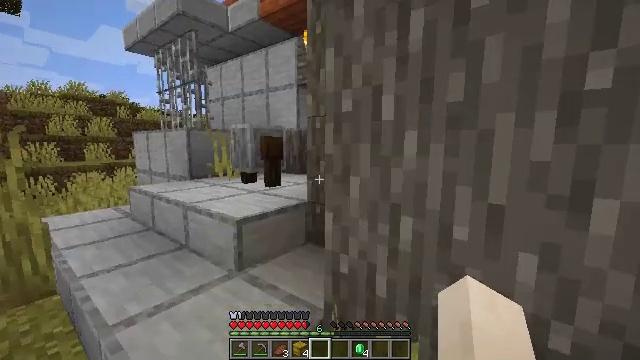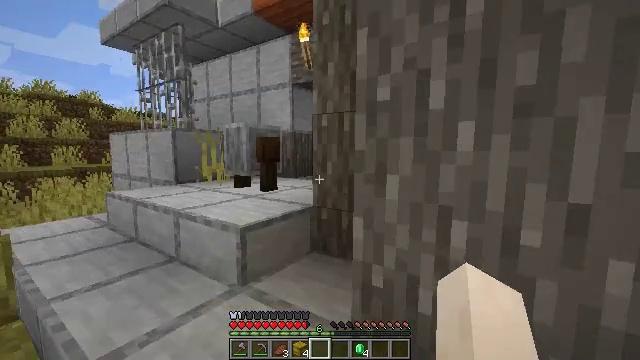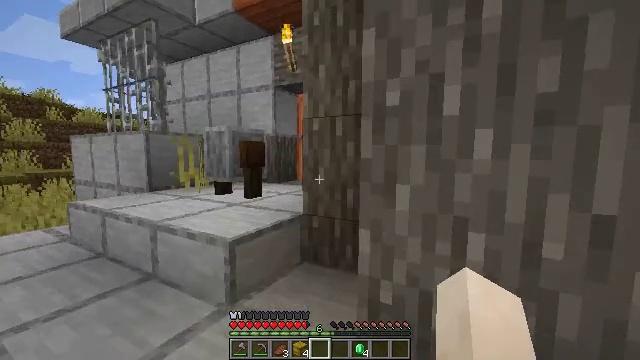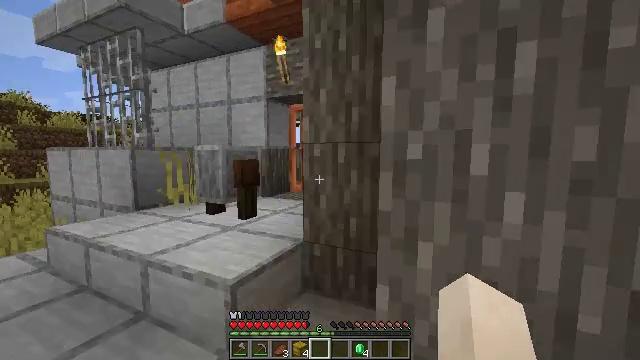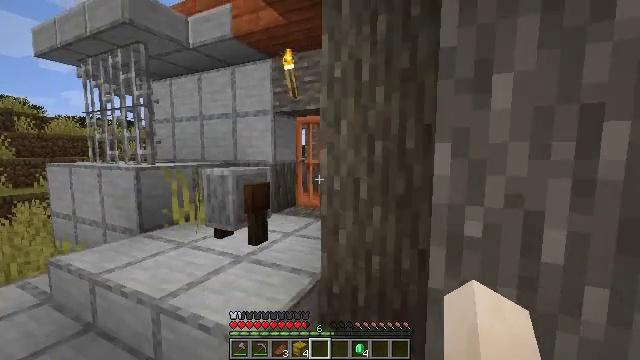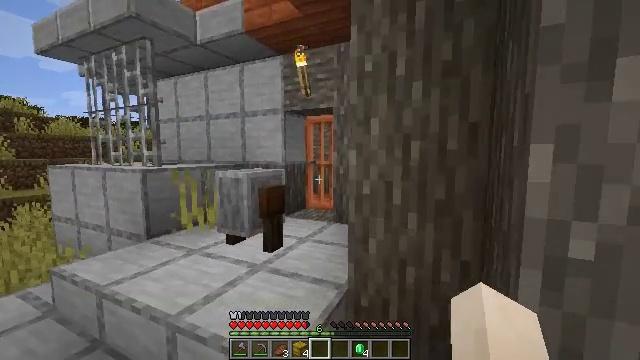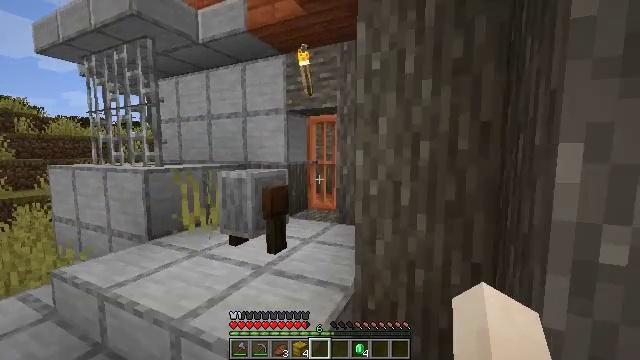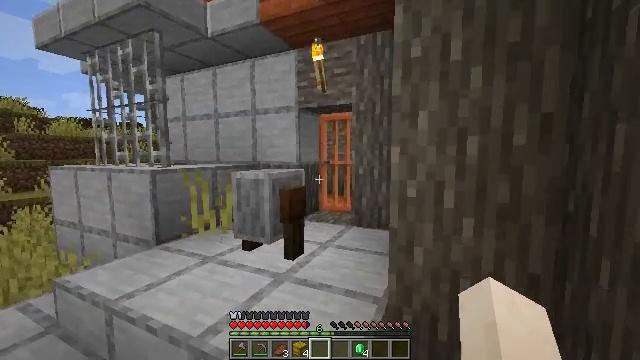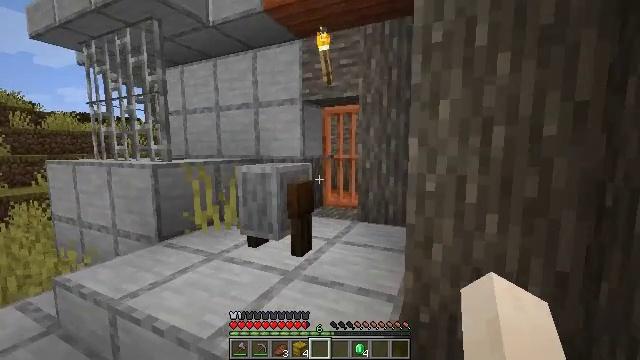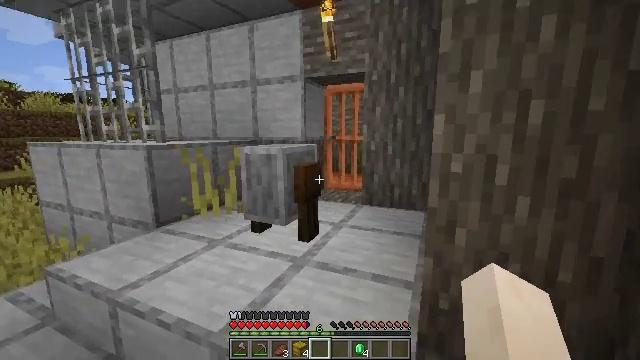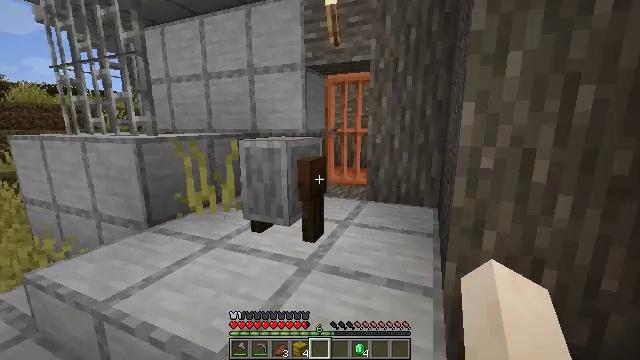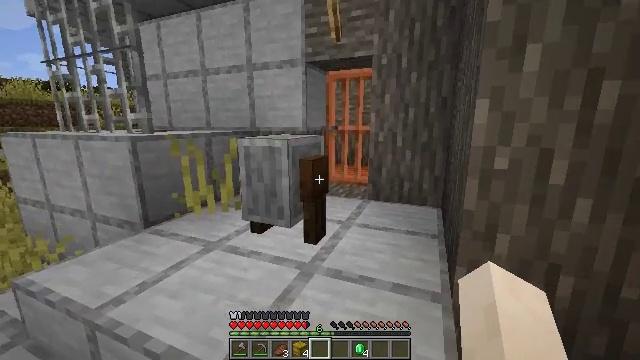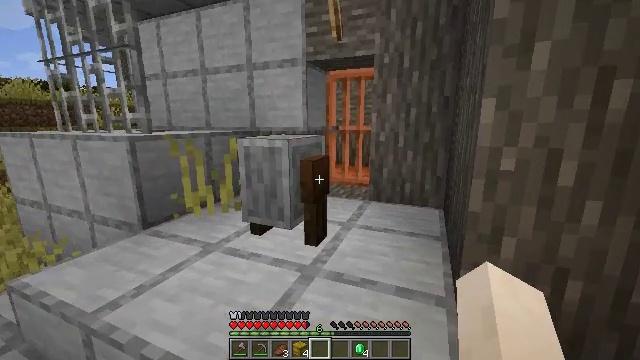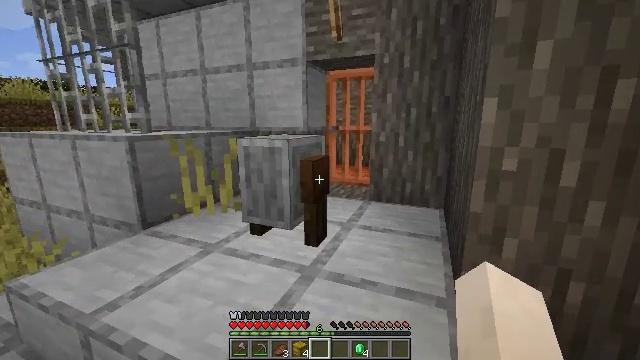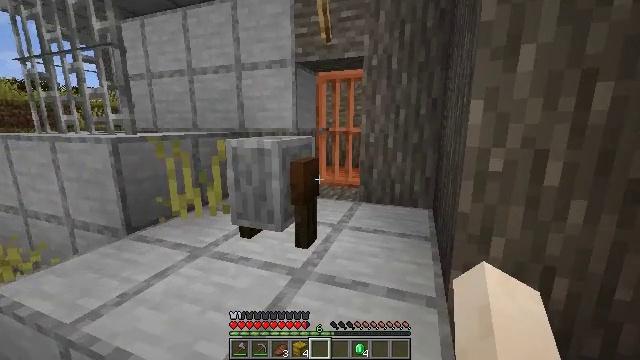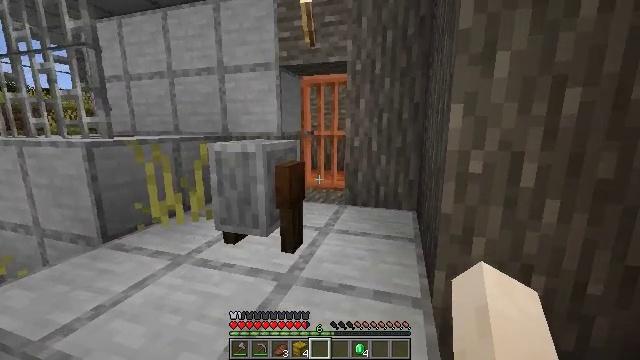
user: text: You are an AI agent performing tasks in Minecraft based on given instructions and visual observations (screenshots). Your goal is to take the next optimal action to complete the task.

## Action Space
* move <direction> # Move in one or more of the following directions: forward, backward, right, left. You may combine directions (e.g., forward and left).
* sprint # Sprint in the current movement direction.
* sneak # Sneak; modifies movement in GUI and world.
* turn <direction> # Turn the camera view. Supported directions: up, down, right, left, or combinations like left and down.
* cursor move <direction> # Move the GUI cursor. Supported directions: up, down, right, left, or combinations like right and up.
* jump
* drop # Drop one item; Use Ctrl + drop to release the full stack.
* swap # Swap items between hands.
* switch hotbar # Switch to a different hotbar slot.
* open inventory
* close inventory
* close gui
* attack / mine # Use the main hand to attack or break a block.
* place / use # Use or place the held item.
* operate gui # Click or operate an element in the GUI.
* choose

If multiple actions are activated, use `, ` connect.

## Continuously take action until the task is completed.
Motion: motion action
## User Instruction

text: Break the grindstone to collect it.
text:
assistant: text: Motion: move forward and move left, turn right and up
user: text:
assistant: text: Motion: move forward and move left, turn right
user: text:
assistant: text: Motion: move forward and move left, turn right
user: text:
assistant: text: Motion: move forward and move left
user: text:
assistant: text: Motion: move forward and move left
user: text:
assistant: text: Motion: move forward and move left
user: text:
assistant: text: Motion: move forward and move left
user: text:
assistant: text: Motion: move forward and move left, turn down
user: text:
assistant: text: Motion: move forward, turn right and down
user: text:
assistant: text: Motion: turn down
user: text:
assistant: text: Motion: no_op
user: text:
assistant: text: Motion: no_op
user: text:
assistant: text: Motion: no_op
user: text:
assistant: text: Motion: turn right
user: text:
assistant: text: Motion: turn right
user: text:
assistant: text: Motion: no_op
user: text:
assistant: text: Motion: move forward
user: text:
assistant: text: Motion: move forward
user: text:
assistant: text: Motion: move forward, turn left and down
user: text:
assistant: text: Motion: move forward, turn left and down
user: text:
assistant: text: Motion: move forward, turn left and down
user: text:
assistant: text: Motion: move forward, turn left and down
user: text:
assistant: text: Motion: move forward, turn left and down
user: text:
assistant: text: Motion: move forward, turn left
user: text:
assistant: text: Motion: move forward
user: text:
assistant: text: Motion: move forward
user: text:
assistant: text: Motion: move forward
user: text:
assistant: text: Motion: move forward and move left
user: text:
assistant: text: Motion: move forward and move left, turn right and up
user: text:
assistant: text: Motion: move forward and move left, turn right